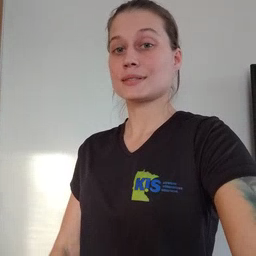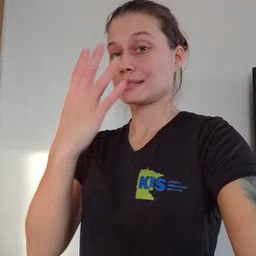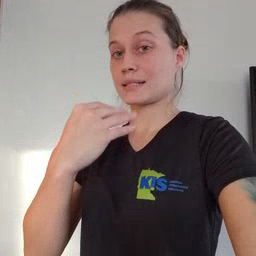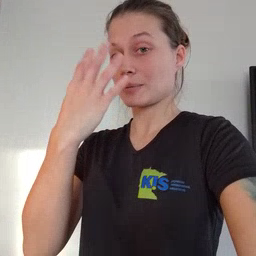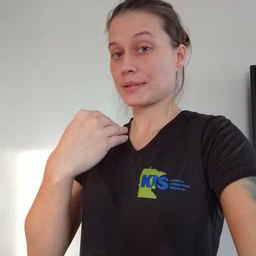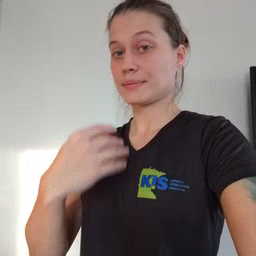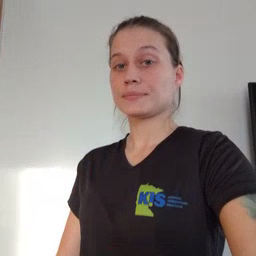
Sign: sleepy